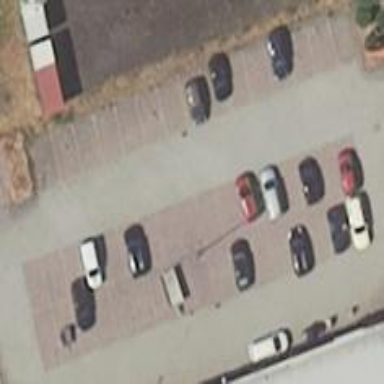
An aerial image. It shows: Paved parking area.